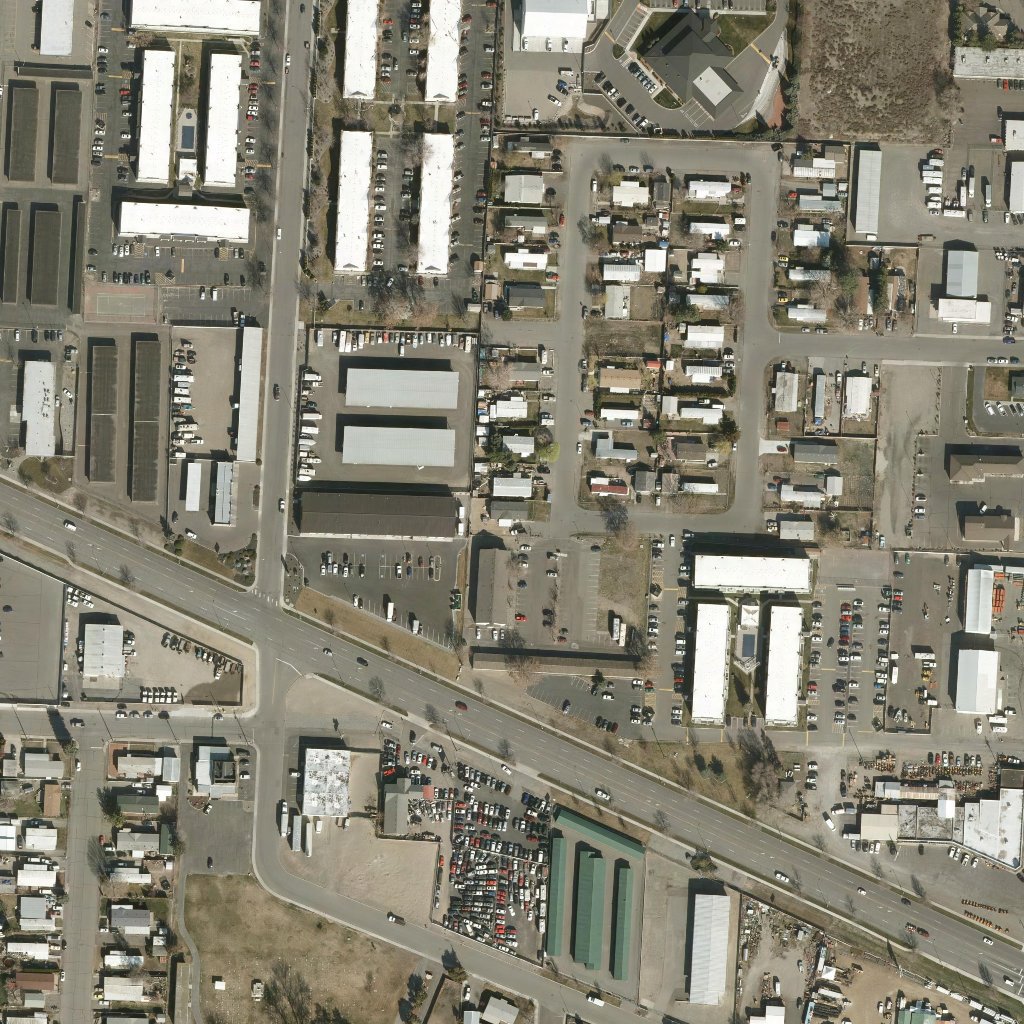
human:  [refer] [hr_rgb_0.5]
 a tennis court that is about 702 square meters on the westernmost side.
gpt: <box>[[8, 27, 16, 31, 0]]</box>